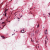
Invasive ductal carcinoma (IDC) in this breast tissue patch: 0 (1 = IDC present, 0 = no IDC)